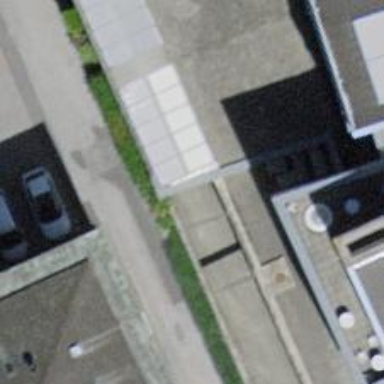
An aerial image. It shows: Parking entrance.